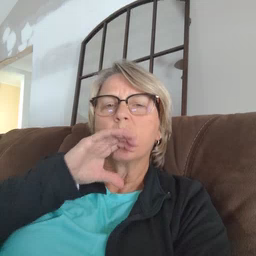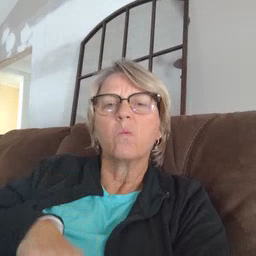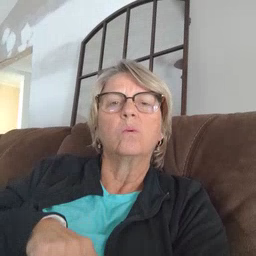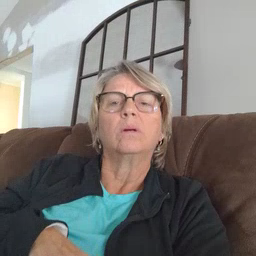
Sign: old